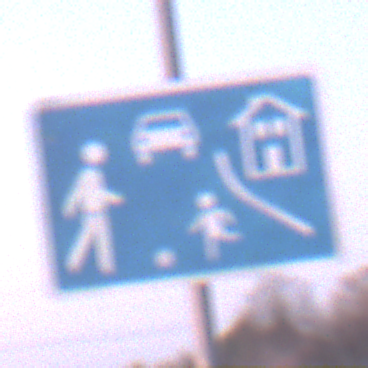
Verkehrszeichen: BeginnVerkehrsberuhigterBereich
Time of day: SunriseSunset
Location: Outdoor (Nature)
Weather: Clear
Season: NotSpecified
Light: Natural